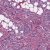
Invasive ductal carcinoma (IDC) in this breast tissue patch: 1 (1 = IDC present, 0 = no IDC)